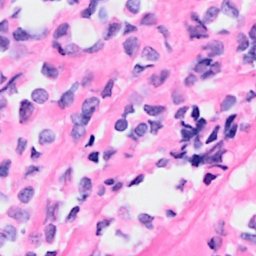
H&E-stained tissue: Breast